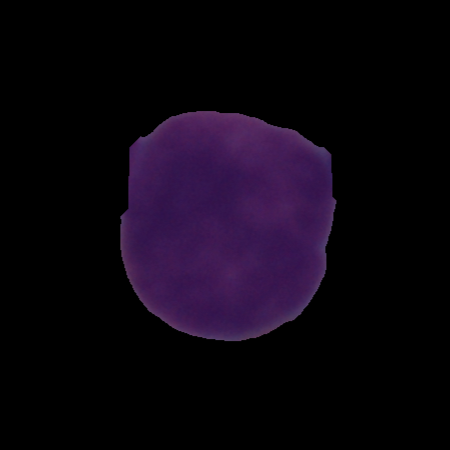
Label: cancer